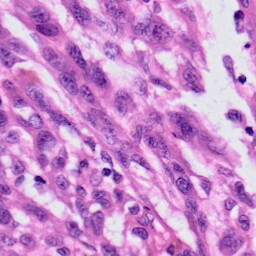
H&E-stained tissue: Skin